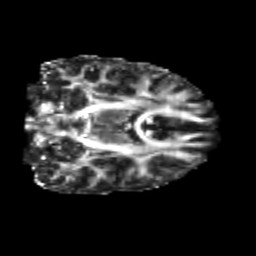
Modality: FA
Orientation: coronal
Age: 24
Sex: male
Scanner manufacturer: siemens
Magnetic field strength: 3 T
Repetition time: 3.5 s
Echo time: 0.104 s